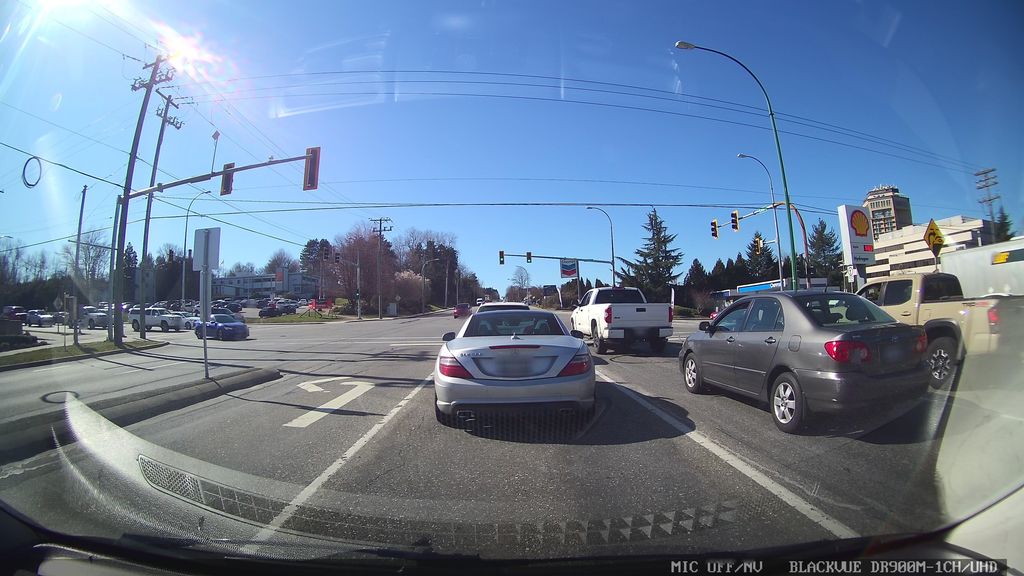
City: vancouver